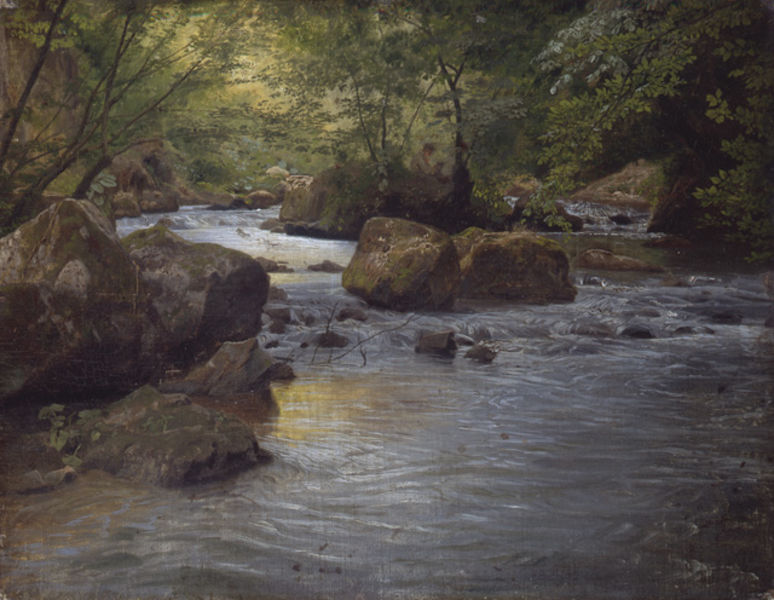
Titel: Bergbach mit sitzendem Maler
Künstler: Johann Wilhelm Schirmer
Standort: Karlsruhe
Institution: Staatliche Kunsthalle Karlsruhe
Schlagwörter: baum, blau, blätter, dunkel, felsen, gemälde, mann, schatten, wasser, weiß, bäume, fluss, gelb, grün, impressionismus, landschaft, sitzen, ufer, äste, braun, grau, hell, licht, wiese, mensch, stein, steine, bach, baumstamm, feld, kalt, natur, spiegelung, busch, büsche, gewässer, sonne, sträucher, insel, realismus, pflanzen, wald, wasserfall, schnell, welle, wellen, ruhe, bogen, naturalismus, fels, sonnenlicht, farbe, landschaftsmalerei, geröll, idylle, fliessen, romantik, strömung, wasse, monet, reflexe, poet, lesen, stimmung, menschenleer, fliessend, flussbett, flusslandschaft, moos, krümmung, kurve, romantisch, blattwerk, pinselstriche, salonmalerei, plein air, stei, wildbach, locus amoenus, schreibend, furt, wildwasser, plätschern, bachbett, stöcker, farbspiel, öandschaft, spiegelnung, roussau, 19. jahrhundert, b, fersel, flissend, schreibling, idielisch